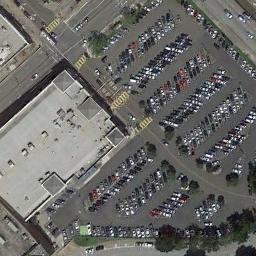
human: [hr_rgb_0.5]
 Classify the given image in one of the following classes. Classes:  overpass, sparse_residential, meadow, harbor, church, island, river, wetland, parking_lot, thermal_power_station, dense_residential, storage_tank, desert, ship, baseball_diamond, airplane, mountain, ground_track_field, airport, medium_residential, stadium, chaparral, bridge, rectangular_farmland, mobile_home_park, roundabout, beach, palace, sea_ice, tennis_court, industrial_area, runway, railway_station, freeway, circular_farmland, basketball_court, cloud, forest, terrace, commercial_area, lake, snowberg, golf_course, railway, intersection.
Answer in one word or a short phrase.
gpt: parking_lot